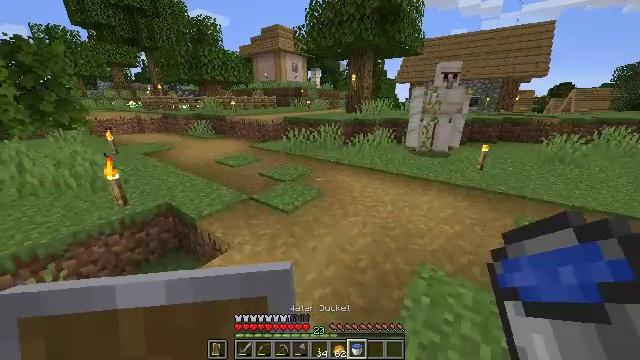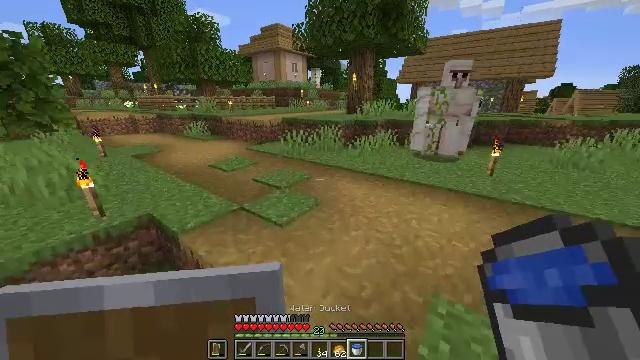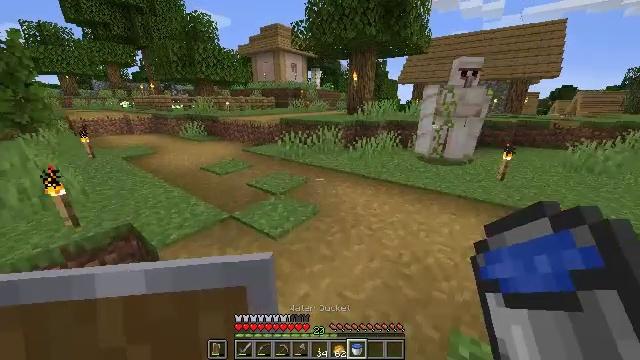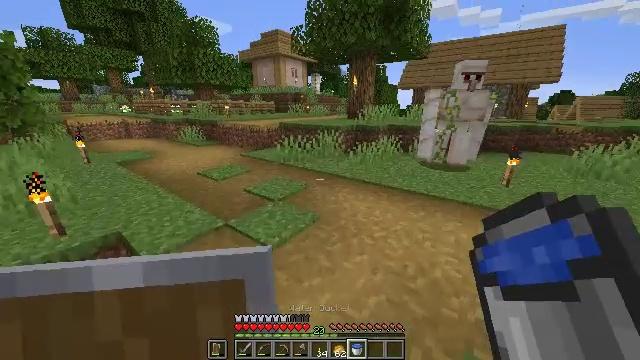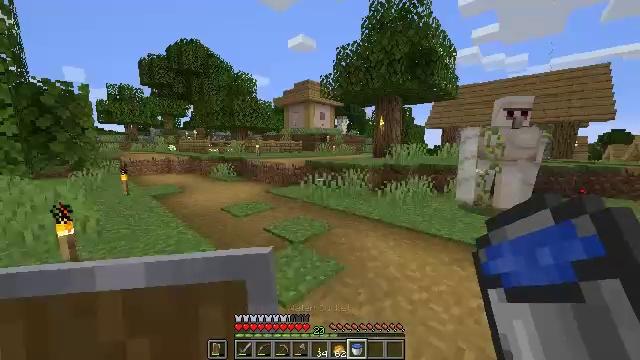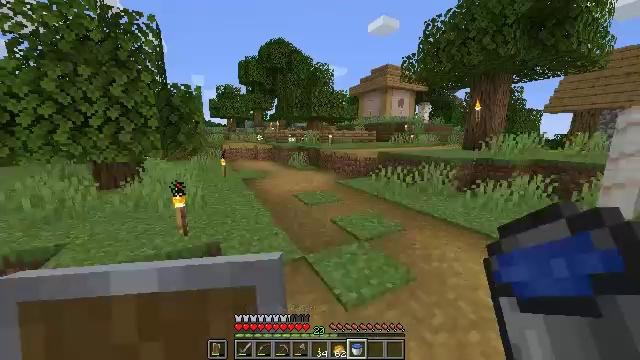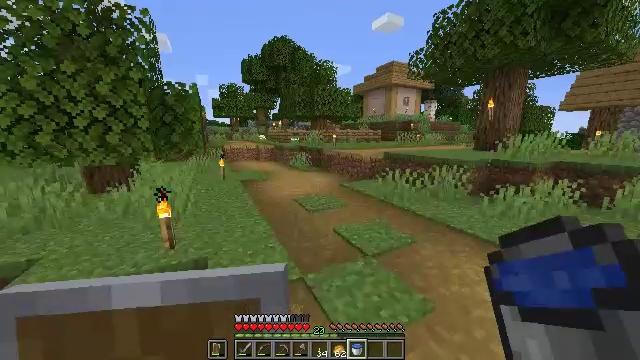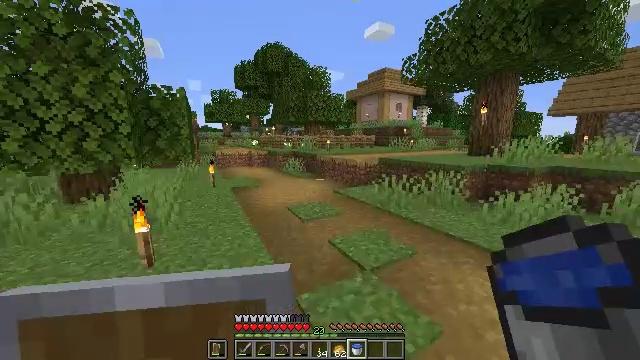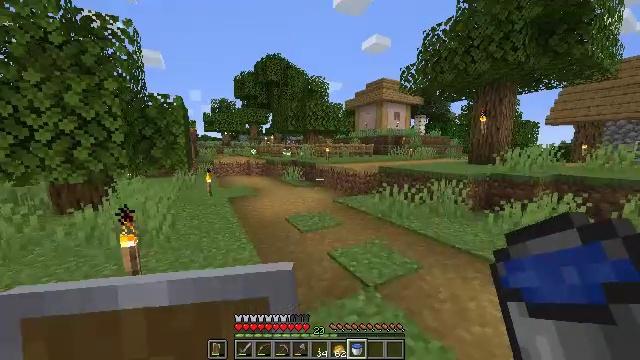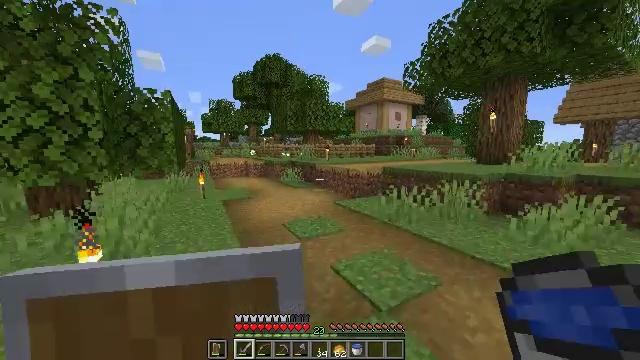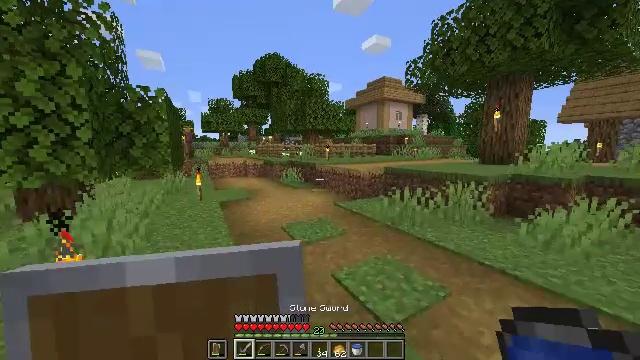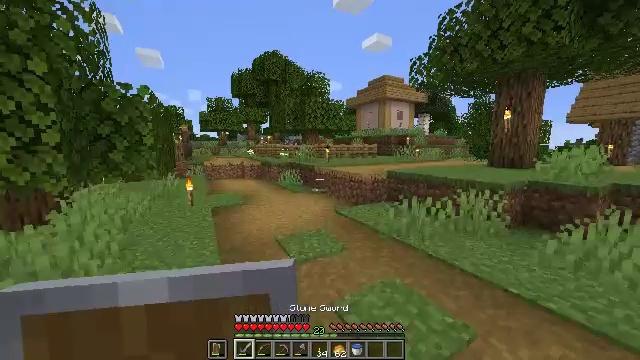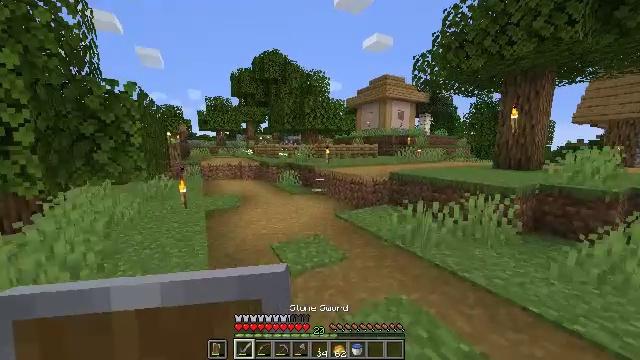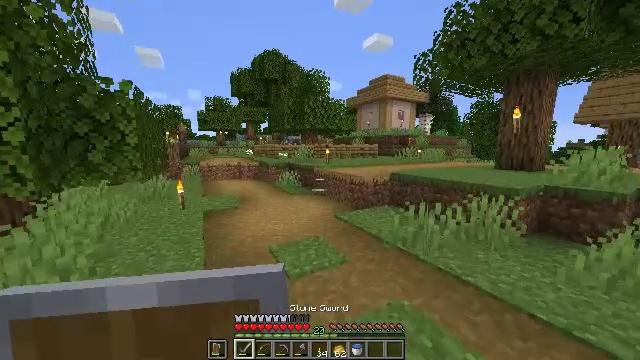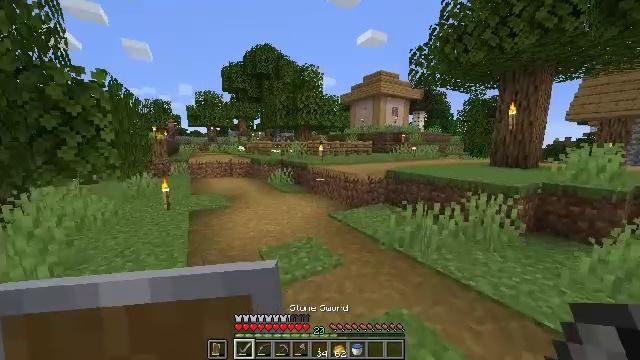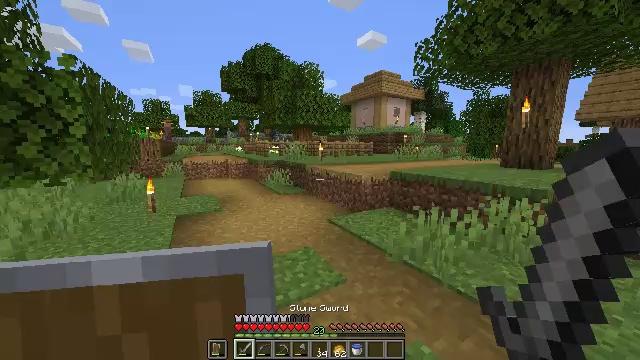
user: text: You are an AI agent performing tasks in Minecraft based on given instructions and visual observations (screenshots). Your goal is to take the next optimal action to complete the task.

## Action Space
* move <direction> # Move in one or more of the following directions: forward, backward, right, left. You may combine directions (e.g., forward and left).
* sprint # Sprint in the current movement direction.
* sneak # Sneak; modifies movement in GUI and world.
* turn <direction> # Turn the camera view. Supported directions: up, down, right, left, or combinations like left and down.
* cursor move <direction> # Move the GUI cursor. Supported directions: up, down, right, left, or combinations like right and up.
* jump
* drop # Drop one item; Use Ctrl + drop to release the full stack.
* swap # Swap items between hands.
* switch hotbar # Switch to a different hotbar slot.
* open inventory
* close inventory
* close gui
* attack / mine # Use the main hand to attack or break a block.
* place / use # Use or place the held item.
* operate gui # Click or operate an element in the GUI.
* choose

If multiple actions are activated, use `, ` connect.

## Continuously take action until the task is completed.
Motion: motion action
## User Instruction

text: craft item air
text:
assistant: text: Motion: move forward, sprint
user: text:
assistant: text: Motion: move forward
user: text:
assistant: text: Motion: move forward, turn up
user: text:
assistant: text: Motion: move forward, turn left and up
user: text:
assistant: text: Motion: move forward, turn left and down
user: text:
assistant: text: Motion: move forward, turn left
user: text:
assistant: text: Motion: move forward, turn right and up
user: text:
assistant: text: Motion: move forward, turn up
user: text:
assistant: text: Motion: move forward, switch to hotbar 1
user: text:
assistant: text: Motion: move forward, switch to hotbar 1
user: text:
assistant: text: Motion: move forward, switch to hotbar 1
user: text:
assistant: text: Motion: move forward
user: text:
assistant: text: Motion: move forward
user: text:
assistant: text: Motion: move forward, turn right
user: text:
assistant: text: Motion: move forward, sprint
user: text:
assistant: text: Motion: move forward, sprint
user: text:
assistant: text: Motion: move forward, sprint
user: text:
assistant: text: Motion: move forward
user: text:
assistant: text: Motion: move forward, turn right
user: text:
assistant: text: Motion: move forward, turn right and up
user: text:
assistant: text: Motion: move forward
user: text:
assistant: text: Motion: move forward
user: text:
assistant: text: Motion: move forward
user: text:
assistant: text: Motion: move forward
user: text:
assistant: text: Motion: move forward, turn right
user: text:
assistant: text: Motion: move forward
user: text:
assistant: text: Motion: move forward
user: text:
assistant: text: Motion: move forward, jump
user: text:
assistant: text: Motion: move forward, jump
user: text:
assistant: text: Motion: move forward